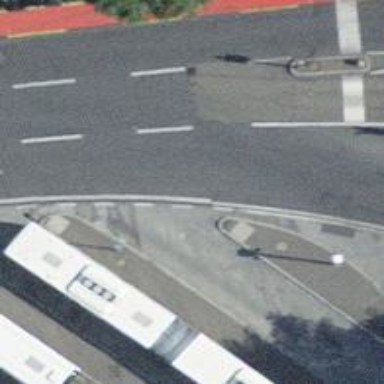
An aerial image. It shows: Asphalt platform for public transport.